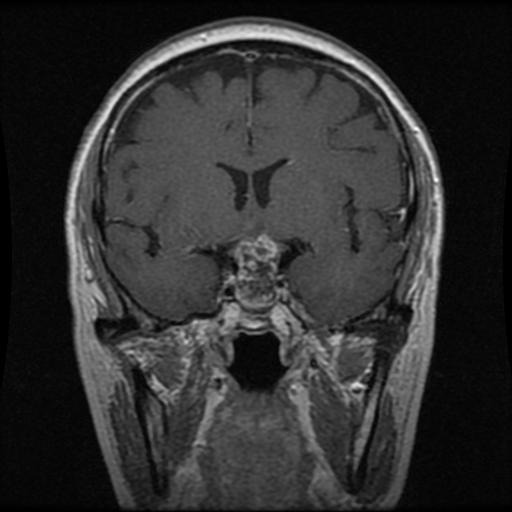
Label: pituitary